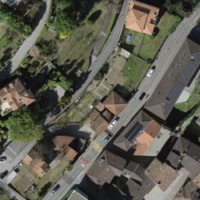
EUNIS habitat code: 54
Species observed at this site:
Erigeron karvinskianus